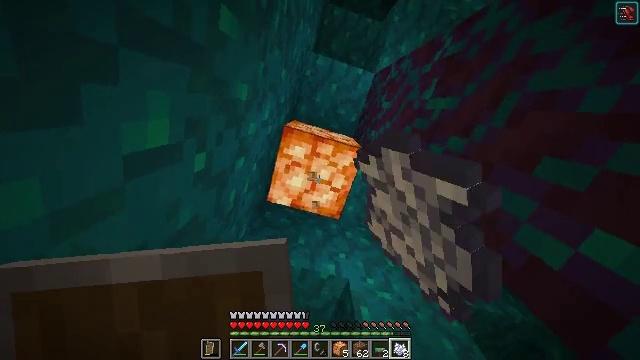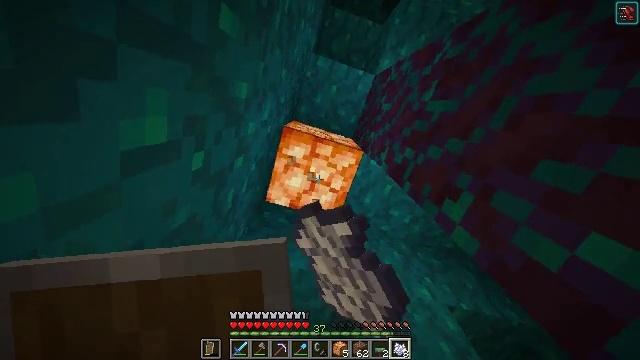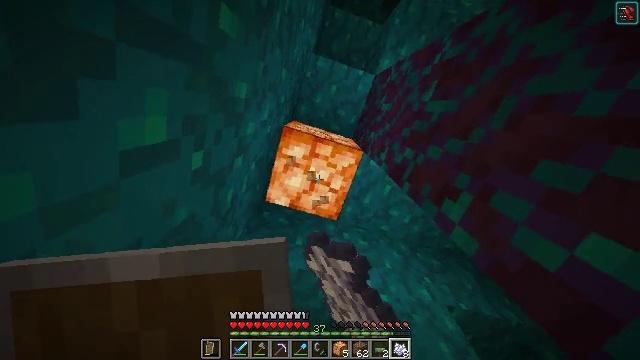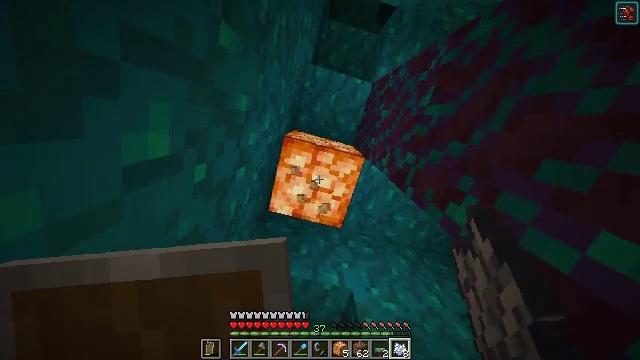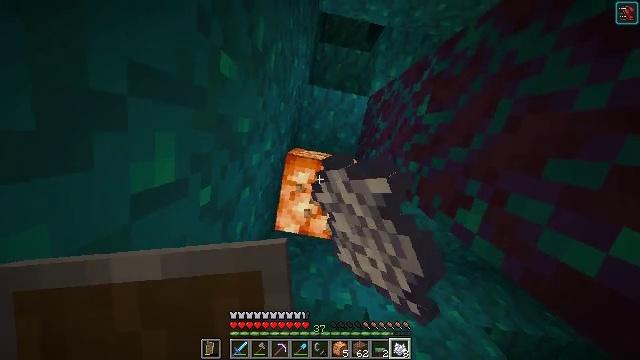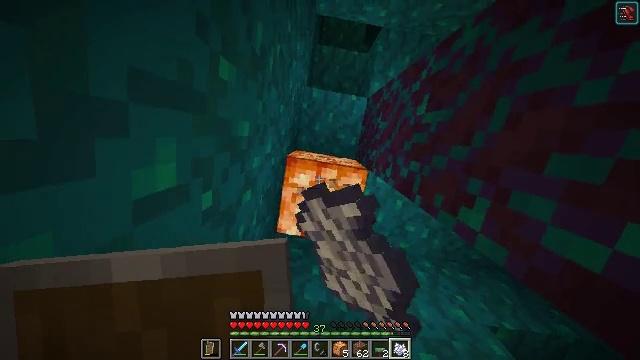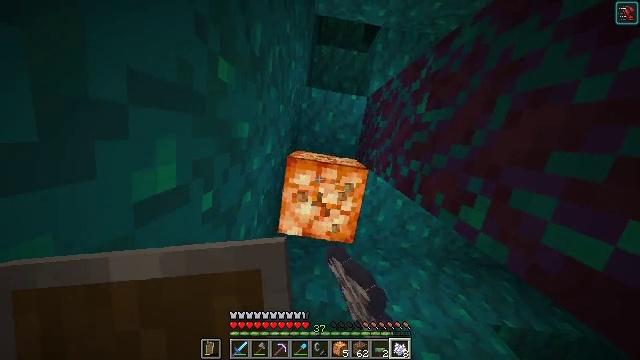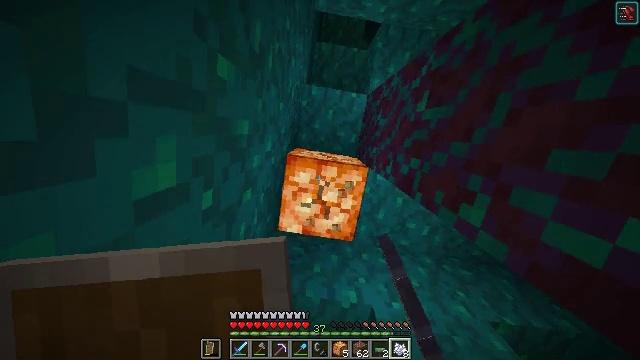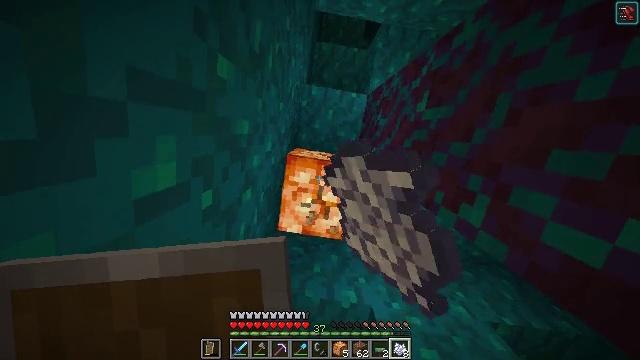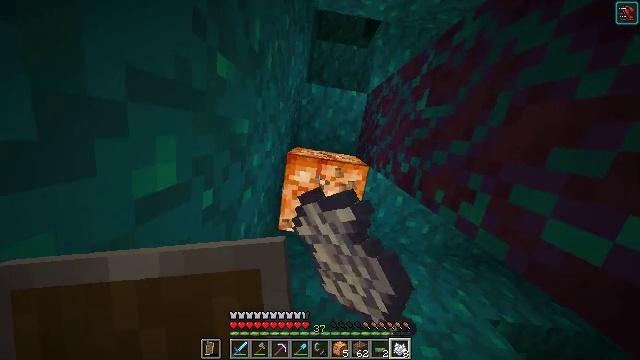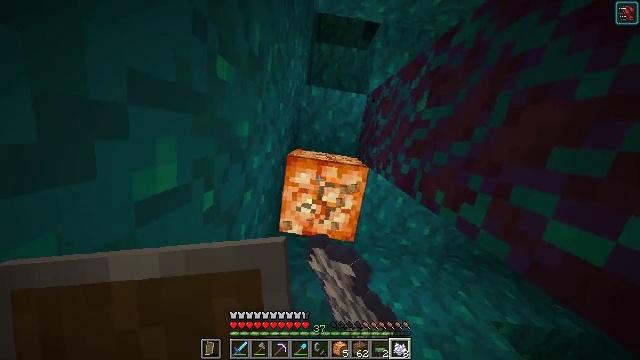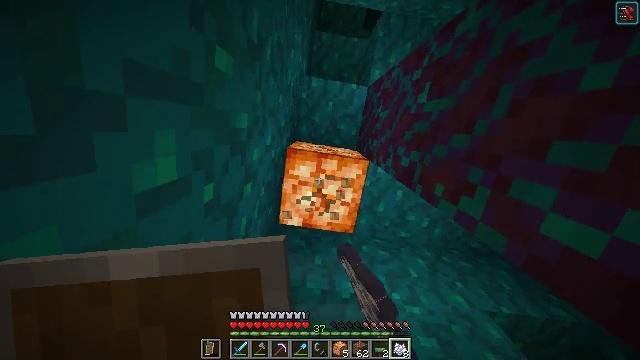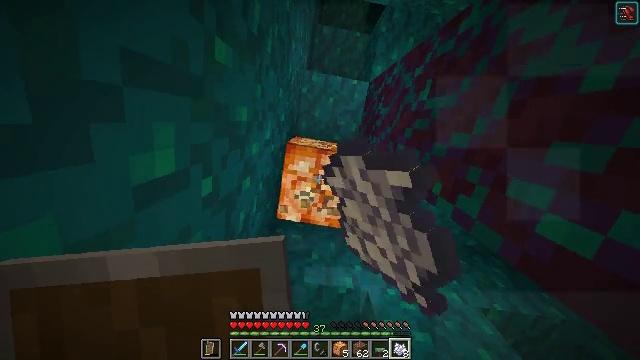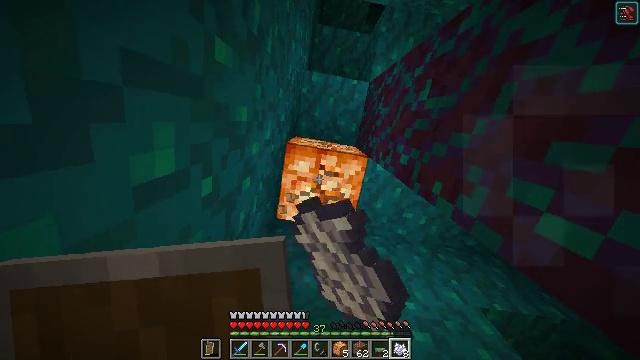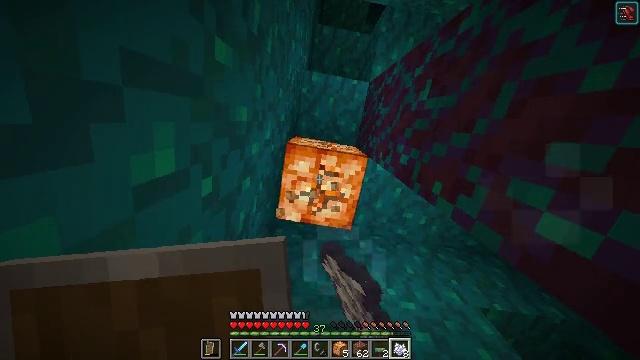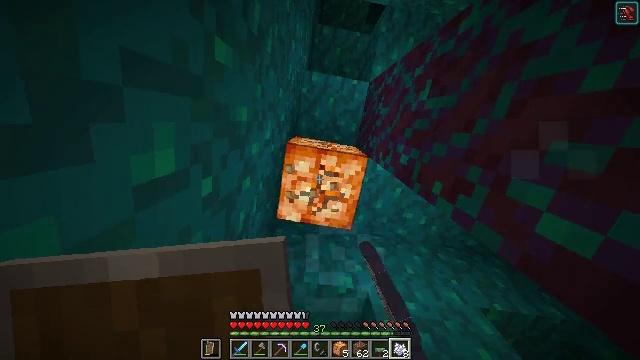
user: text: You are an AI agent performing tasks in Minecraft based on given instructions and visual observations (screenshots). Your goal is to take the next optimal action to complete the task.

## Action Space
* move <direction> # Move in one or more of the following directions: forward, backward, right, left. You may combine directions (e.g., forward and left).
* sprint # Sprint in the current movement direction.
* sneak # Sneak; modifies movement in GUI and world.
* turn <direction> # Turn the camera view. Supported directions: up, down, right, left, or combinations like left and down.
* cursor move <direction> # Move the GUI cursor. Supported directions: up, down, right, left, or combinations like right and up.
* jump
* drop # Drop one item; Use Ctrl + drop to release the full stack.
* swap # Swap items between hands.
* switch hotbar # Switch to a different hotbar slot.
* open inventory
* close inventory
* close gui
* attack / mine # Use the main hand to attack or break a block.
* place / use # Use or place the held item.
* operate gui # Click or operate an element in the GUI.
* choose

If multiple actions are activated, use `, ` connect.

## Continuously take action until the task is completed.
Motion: motion action
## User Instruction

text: Collect the shroomlight block.
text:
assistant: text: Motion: attack / mine
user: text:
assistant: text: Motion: attack / mine
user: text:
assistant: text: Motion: turn left and up, attack / mine
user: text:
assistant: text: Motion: turn left and up, attack / mine
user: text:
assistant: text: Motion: turn left, attack / mine
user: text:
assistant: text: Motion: attack / mine
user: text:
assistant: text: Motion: attack / mine
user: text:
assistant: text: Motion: attack / mine
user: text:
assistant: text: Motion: attack / mine
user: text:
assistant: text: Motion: attack / mine
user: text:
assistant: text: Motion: turn down, attack / mine
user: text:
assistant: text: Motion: turn right and down, attack / mine
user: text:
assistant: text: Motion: attack / mine
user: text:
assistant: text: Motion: attack / mine
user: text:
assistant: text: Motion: attack / mine
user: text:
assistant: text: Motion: attack / mine
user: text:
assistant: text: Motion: attack / mine
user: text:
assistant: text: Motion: attack / mine
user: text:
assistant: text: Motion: attack / mine
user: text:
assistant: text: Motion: attack / mine
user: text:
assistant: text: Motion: attack / mine
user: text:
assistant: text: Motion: attack / mine
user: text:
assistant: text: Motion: attack / mine
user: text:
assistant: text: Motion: attack / mine
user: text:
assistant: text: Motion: attack / mine
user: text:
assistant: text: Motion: attack / mine
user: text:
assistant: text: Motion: attack / mine
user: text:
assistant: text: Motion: attack / mine
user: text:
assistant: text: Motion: attack / mine
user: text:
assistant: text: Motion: attack / mine